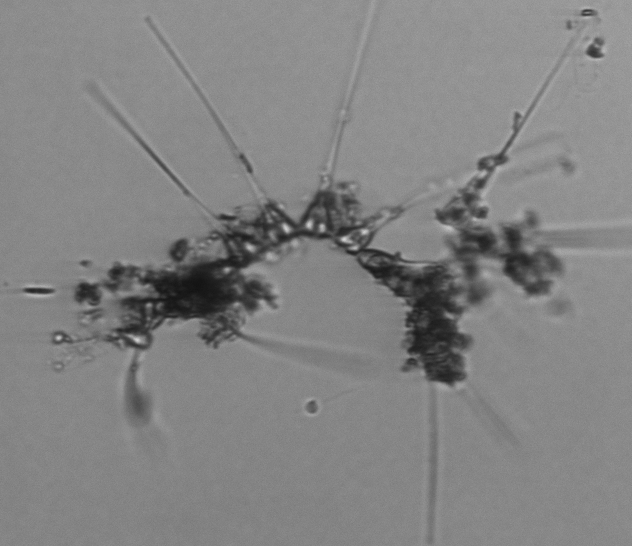
Label: Asterionellopsis_glacialis